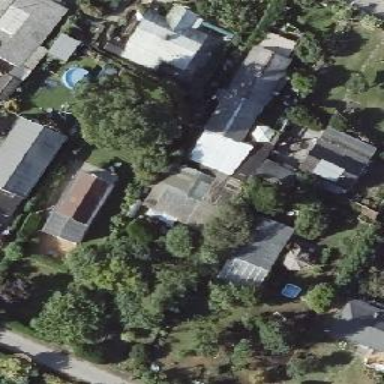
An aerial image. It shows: Plot in the allotments.